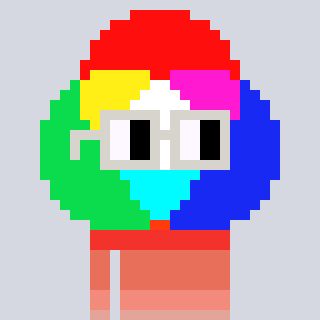
a pixel art character with square light gray glasses, a color circle-shaped head and a grayscale-colored body on a cool background